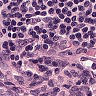
Metastatic tissue present: no